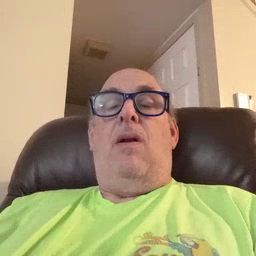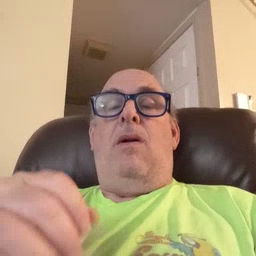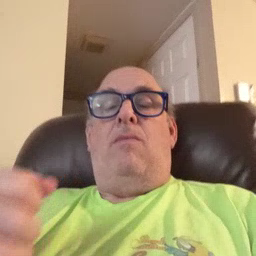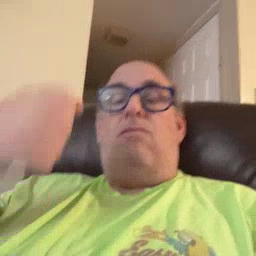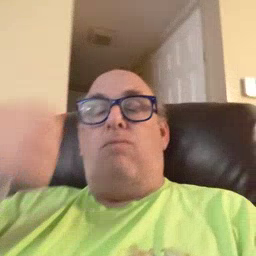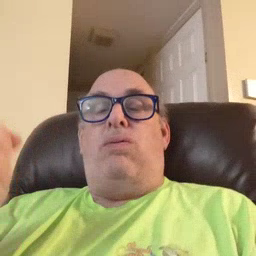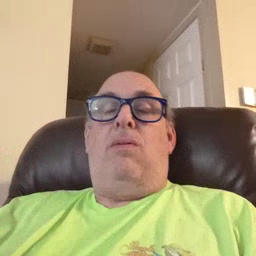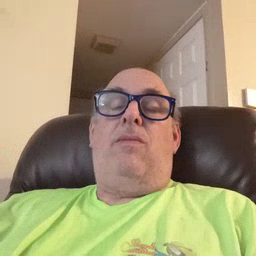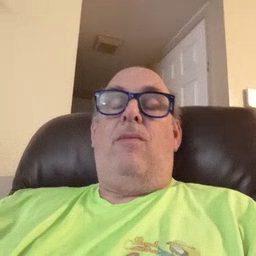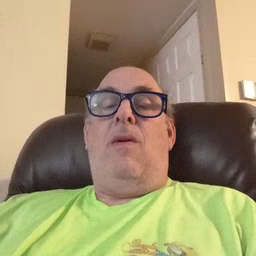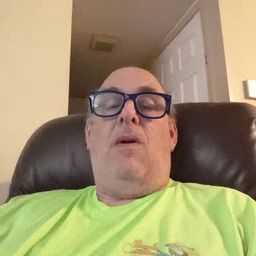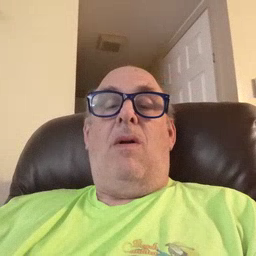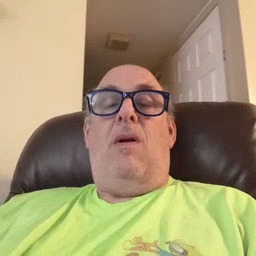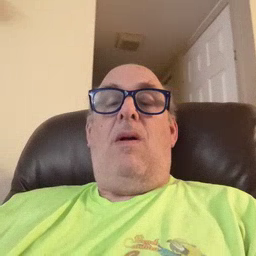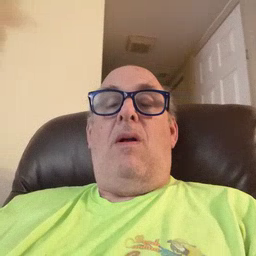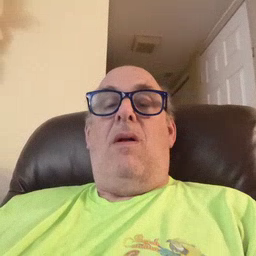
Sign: car